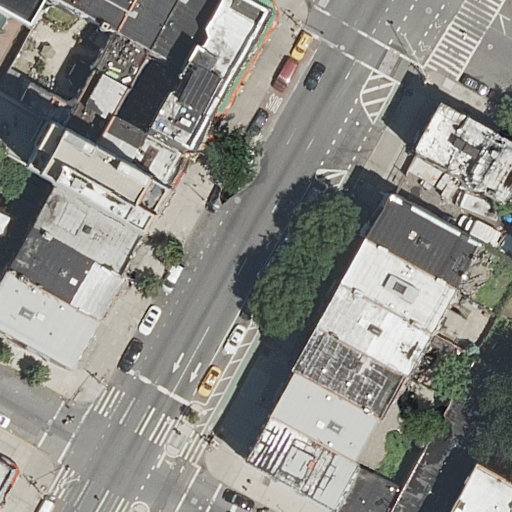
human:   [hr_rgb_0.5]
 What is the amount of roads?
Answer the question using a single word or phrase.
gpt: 4

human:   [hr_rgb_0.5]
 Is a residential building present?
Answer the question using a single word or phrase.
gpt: yes

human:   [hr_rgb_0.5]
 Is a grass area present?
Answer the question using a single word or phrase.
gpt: no

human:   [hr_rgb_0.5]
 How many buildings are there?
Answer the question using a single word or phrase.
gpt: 23

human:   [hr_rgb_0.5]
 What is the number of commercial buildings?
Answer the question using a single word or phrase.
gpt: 0

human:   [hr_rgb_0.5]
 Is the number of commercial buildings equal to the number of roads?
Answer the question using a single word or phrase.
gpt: no

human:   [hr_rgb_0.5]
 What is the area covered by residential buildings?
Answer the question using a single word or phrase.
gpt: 2522m2

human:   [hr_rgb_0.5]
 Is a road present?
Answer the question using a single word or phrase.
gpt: yes

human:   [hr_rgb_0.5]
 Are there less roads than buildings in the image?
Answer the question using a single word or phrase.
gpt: yes

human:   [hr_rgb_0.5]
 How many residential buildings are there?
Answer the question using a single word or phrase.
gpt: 23

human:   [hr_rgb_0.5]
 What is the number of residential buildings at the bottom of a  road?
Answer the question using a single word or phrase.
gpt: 17

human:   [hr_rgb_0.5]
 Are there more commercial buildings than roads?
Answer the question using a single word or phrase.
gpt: no

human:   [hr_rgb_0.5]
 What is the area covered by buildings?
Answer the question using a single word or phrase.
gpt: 2522m2

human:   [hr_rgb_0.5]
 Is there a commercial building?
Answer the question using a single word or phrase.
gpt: no

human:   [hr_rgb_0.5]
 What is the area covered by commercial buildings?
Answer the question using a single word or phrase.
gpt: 0m2

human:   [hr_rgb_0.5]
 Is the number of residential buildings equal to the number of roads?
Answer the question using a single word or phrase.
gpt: no

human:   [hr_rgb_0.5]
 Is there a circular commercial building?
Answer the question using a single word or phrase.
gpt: no

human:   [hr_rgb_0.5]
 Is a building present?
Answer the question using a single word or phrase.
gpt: yes

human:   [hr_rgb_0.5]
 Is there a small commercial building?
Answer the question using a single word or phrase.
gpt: no

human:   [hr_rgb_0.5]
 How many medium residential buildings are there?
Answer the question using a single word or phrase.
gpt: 13

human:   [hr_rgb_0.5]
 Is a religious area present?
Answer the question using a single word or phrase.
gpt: no

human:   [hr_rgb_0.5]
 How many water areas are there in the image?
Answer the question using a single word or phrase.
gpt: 0

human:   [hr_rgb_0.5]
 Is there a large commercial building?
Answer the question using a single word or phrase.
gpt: no

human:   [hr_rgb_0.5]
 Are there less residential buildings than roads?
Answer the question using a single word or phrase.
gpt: no

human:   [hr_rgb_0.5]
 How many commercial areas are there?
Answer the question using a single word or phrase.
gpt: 0

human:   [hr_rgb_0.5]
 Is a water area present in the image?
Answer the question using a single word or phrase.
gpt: no

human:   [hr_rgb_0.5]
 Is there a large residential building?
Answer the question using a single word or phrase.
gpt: no

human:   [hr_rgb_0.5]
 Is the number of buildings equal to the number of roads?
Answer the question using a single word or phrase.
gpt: no

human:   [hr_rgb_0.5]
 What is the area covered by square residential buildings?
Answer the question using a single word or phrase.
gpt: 0m2

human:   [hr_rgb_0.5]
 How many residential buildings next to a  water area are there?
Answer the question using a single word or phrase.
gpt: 0

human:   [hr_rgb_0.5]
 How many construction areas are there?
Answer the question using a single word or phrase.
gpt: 0

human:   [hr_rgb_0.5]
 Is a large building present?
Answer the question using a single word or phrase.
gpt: no

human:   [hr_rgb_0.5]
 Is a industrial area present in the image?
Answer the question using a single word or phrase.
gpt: no

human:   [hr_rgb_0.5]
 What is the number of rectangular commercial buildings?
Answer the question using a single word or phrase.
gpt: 0

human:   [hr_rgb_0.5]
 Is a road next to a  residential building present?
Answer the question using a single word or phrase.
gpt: yes

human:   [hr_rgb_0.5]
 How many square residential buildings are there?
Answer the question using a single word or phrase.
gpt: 0

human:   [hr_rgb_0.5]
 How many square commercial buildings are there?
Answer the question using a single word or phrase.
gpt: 0

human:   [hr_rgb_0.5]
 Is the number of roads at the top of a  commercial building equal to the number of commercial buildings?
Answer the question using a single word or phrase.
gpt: yes

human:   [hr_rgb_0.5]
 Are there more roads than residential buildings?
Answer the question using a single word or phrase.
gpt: no

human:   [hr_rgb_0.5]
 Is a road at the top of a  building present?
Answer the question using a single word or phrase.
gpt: yes

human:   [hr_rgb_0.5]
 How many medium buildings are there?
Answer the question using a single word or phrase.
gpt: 13

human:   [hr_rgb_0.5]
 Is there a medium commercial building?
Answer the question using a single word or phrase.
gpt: no

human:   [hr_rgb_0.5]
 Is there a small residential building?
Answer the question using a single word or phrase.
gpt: yes

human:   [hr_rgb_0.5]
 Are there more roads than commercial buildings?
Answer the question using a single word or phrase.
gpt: yes

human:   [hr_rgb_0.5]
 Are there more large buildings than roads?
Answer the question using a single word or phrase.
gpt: no

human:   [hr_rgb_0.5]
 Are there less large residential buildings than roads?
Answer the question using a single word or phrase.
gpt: yes

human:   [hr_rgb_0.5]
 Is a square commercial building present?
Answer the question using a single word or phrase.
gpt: no

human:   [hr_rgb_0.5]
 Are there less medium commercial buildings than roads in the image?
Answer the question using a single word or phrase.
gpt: yes

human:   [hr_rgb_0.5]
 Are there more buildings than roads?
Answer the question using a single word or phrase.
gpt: yes

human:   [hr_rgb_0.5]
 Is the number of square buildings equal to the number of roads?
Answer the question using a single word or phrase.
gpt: no

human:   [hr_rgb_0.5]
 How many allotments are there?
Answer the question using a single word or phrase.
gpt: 0

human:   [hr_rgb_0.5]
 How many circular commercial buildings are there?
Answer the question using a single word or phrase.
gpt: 0

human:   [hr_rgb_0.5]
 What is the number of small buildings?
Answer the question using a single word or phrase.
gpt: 10

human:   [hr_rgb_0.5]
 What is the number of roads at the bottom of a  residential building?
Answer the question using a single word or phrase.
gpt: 4

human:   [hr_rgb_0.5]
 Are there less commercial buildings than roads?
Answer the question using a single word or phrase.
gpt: yes

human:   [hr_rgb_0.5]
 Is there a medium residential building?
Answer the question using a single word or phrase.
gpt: yes

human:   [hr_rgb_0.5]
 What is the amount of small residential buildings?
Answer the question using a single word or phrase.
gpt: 10

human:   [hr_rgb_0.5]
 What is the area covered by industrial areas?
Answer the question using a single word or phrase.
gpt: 0m2

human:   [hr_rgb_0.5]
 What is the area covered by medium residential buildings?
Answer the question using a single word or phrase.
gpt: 2156m2

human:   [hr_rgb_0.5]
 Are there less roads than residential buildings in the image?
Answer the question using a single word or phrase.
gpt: yes

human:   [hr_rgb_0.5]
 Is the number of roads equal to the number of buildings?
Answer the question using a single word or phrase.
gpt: no

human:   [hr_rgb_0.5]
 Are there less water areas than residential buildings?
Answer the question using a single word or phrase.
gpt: yes

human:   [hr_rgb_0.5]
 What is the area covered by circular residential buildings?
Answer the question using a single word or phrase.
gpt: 0m2

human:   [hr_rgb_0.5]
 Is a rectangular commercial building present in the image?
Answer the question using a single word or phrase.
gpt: no